RGB frame:
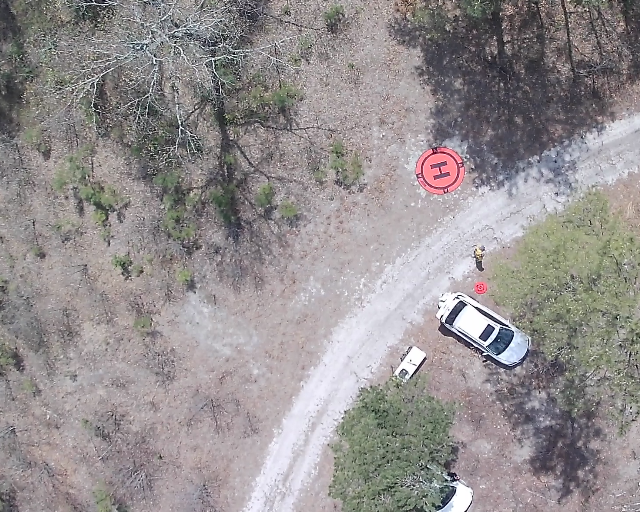
Thermal frame:
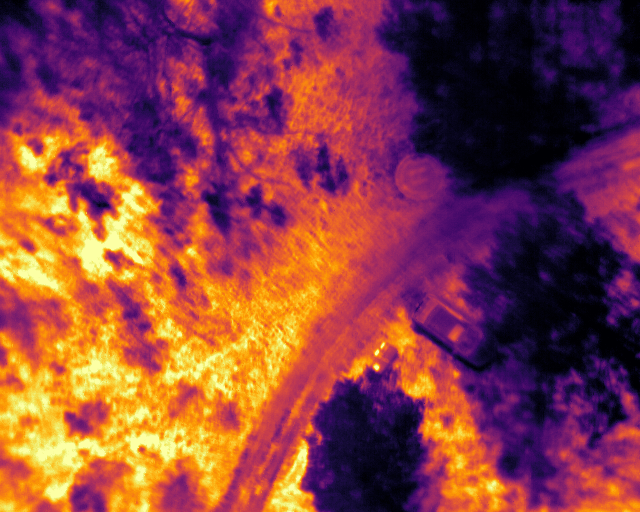
Captured: 2026-02-26 02:33:08
Pixels at or above 80 °C: 0 (fraction of frame: 0)